Question: There is a VS2015 project which is generated by CMake and I want to change its "Platform Toolset".

I have tried these solutions but it doesn't work:
1. set (CMAKE_VS_PLATFORM_TOOLSET "v120")
2. cmake -T "v120"
Can anyone help? Thanks.
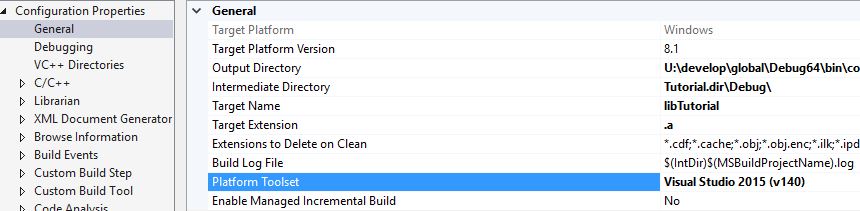
Answer: First of all: remove the CMakeCache.txt if you have already generated your project. Next run cmake:
'''
cmake -G "Visual Studio 14" -T v120
'''
Whenever you need to change your generator(and the toolset is a part of it) you should remove the CMakeCache.txt file.